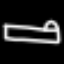
Label: bed